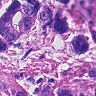
Metastatic tissue present: yes